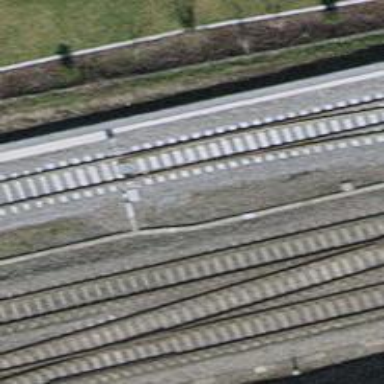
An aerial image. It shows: Single-track electrified railway siding with contact line.